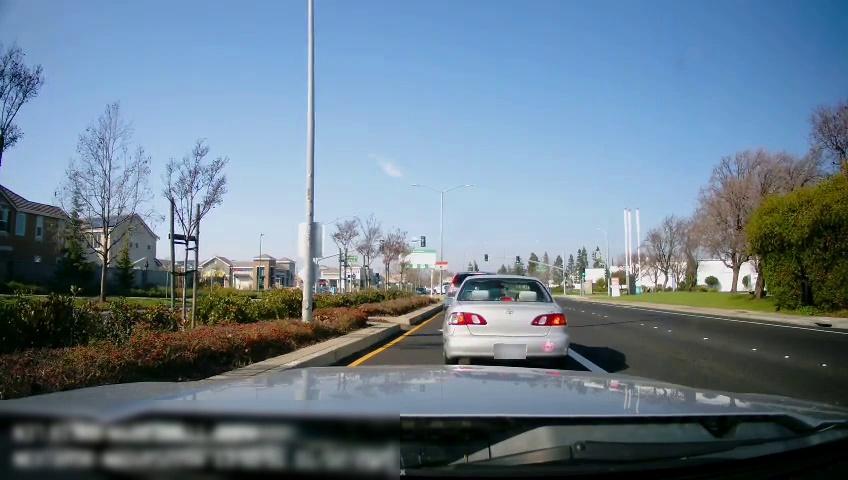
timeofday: Day
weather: Sunny
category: Drivable Space
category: Vehicles | SUV
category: Vehicles | Car
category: Vehicles | SUV
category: Lanes | Current Lane
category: Lanes | Alternate Lane
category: Lanes | Current Lane
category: Lanes | Current Lane
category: Traffic | Lights
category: Traffic | Lights